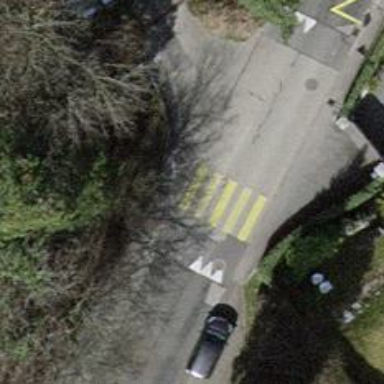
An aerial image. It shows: Zebra crossing on the road.